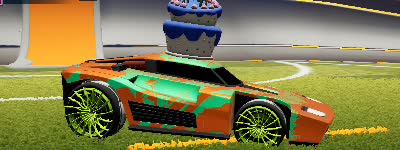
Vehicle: breakout